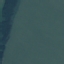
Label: SeaLake